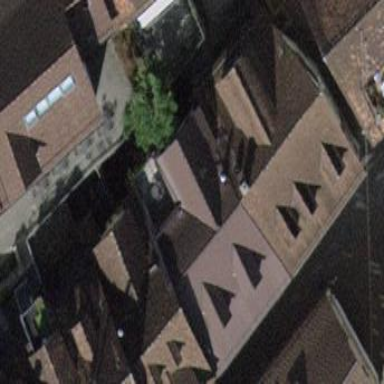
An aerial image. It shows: Gabled building with roof tiles oriented across.